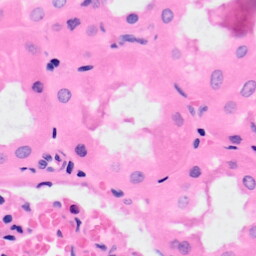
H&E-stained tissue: Kidney